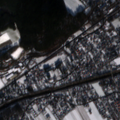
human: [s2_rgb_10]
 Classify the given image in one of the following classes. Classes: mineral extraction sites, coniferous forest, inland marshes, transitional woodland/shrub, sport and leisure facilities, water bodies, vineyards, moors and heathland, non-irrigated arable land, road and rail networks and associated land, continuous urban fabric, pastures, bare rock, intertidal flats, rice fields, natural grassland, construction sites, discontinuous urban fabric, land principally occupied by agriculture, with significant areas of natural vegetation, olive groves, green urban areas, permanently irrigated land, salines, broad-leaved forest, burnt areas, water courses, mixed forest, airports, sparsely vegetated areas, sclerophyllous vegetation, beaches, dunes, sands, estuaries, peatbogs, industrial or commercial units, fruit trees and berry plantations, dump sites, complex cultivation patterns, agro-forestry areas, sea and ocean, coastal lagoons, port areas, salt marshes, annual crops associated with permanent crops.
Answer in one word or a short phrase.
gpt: discontinuous urban fabric, non-irrigated arable land, broad-leaved forest, mixed forest